Question: I'm new to Browserify (and Javascript build systems in general) and have reached a point where I am thoroughly confused.
I have Gulp setup to do my builds, which has always worked fine, and lately I've been using Browserify to bundle -- mostly so I can separate my code into separate files and 'require()' them where they need to be.
My issue is, I have a folder with a bunch of small modules I need to require within another module, and I am trying to avoid hard coding the names of all of them. Is there a way to do a require of all of the files?
I've tried using <URL> but cannot get them to work. For example, with Bulkify, the package installed is called and is in the node_modules folder, but then they tell you to require , which is in a sub node_modules folder of the bulkify package. When I try that, Browserify chokes with a 'Cannot find module 'bulk-require'...' type error.
At this point I am confused because I have no idea why the installation directions of both of those do not work (nor whether they will even help me). Am I supposed to be using them in my Gulp file? Or can I use them in one of my modules and it will get called during the Browserify?
Here is a snippet of my build task for this if this helps:
'''
// Report Builder
gulp.task('script-builder', function() {
// Unminified
// **********************************************************
browserify({entries: './resources/assets/js/report/builder.js'})
.on('error', function (err) { console.log(err); this.emit('end'); })
.bundle()
.on('error', function (err) { console.log(err); this.emit('end'); })
.pipe(source('builder.js'))
.on('error', function (err) { console.log(err); this.emit('end'); })
.pipe(buffer())
.on('error', function (err) { console.log(err); this.emit('end'); })
.pipe(gulp.dest('./public/js/debug'));
// Minified
// **********************************************************
browserify({entries: './resources/assets/js/report/builder.js'})
.on('error', function (err) { console.log(err); this.emit('end'); })
.bundle()
.on('error', function (err) { console.log(err); this.emit('end'); })
.pipe(source('builder.js'))
.on('error', function (err) { console.log(err); this.emit('end'); })
.pipe(buffer())
.on('error', function (err) { console.log(err); this.emit('end'); })
.pipe(ext_replace('.min.js'))
.on('error', function (err) { console.log(err); this.emit('end'); })
.pipe(uglify())
.on('error', function (err) { console.log(err); this.emit('end'); })
.pipe(gulp.dest('./public/js/dist'));
});
'''
I have no idea what I am doing here. Am I just going to have to hardcode the paths in my 'require()' calls or is there a better way?
---
I can clearly see 'bulk-require' in the 'bulkify' node module:

But, when I try to require 'bulk-require', it chokes:
'''
module.exports = function(type, driver, node) {
var propertiesContainer = '#property-container';
var bulk = require('bulk-require');
var mods = bulk(__dirname, ['properties/**/*.js']);
}
'''
> Error: Cannot find module 'bulk-require' from '/path/to/my/project/resources/assets/js/report'
---
I was able to make this work using the 'require-globify' package (<URL>. In my javascript, I used:
'''
var properties = require('./properties/*.js', {mode: 'hash', resolve: ['path-reduce', 'strip-ext']});
'''
That returned an object with keys as the filename without extension or the path prefix.
In my gulpfile.js, I did this:
'''
browserify({
entries: './resources/assets/js/report/builder.js',
transform: ['require-globify']
})
.on('error', function (err) { console.log(err); this.emit('end'); })
.bundle()
.on('error', function (err) { console.log(err); this.emit('end'); })
.pipe(source('builder.js'))
.on('error', function (err) { console.log(err); this.emit('end'); })
.pipe(buffer())
.on('error', function (err) { console.log(err); this.emit('end'); })
.pipe(gulp.dest('./public/js/debug'));
'''
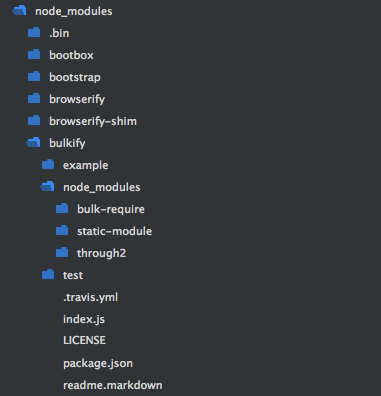
Answer: That's a pretty easy task to achieve. Using <URL> you may dynamically require all the dependencies at once simply accessing your node_modules folder.
'''
var normalizedPath = require("path").join(__dirname, "node_modules/bulkify");
require("fs").readdirSync(normalizedPath).forEach(function(file) {
require("./node_modules/bulkify" + file);
});
'''
More answers on this question can be found <URL>
Apologies for the generic answer I kinda misunderstood the question about dynamically requiring files into Browserify.
<URL> seems a neat approach for your problem.
Take a moment to have a look at this answer as well <URL>